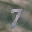
Label: 7